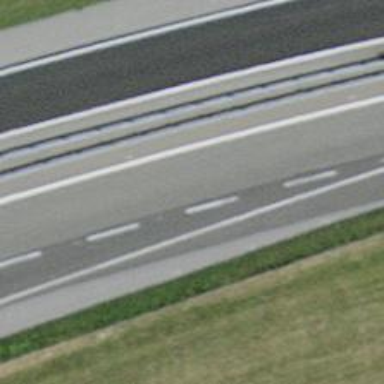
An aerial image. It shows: Asphalt trunk highway.